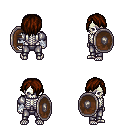
a pixel art fantasy rpg character, male body template, skeleton, steel arm armor, metal pants, brown bangs hairstyle, white cloth bandages, shield, four views (front, back, left, right), 2x2 character sprite sheet, small pixel art, hard edges, no anti-aliasing